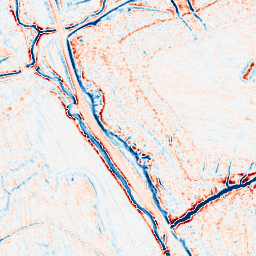
Category: multiscale
Decomposition family: dog_multiscale
Decomposition parameters: sigma_ratio: 1.4
n_scales: 4
base_sigma: 0.5
Upsampling method: fft_zeropad
Upsampling parameters: scale: 2
Upsampling scale: 2